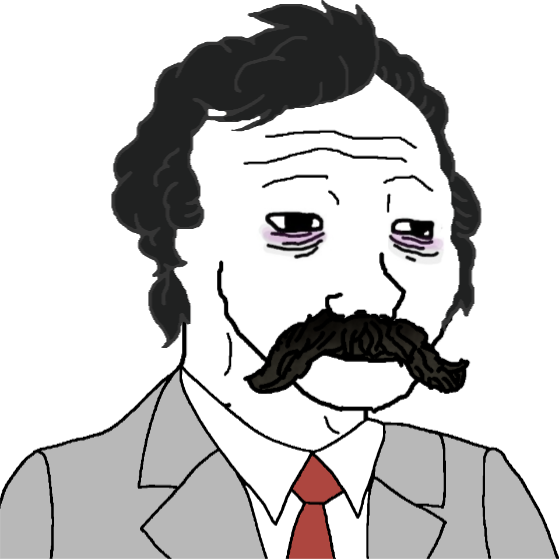
Label: 5_Tired_Wojak